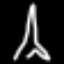
Label: The Eiffel Tower